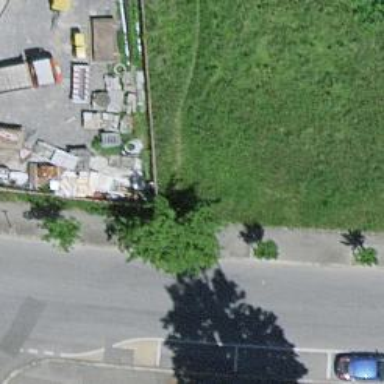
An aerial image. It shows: Street tree with broadleaved leaves.